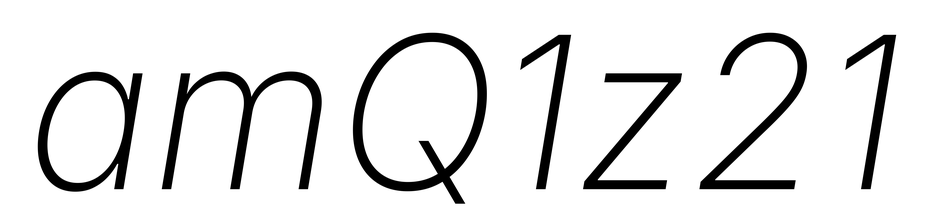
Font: Inter-Italic_ExtraLight_Italic